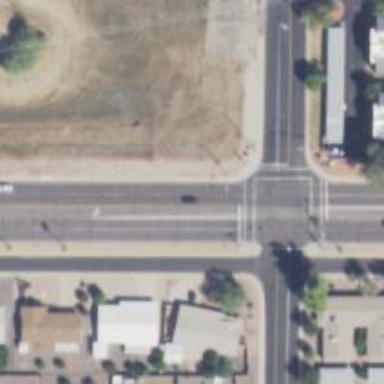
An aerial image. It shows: Solid stop line on the road.